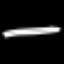
Label: pencil